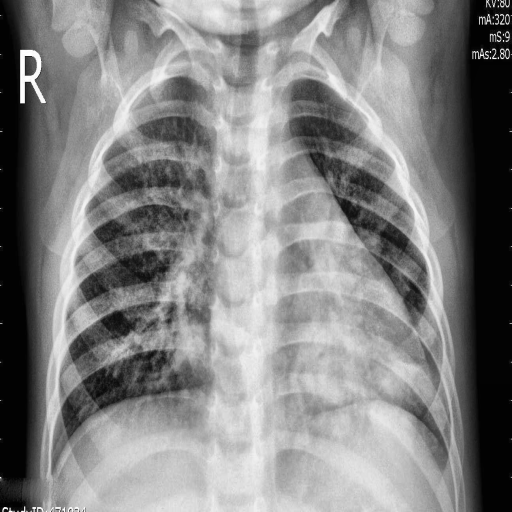
Finding: PNEUMONIA